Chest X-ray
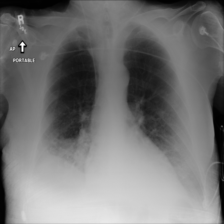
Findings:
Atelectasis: negative
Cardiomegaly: negative
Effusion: negative
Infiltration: negative
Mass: negative
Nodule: negative
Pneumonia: negative
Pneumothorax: negative
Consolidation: negative
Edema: negative
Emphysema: negative
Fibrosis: negative
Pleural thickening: negative
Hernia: negative